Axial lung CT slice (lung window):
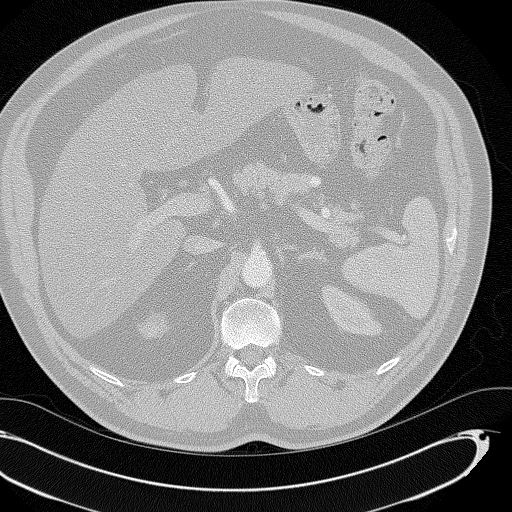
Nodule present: no